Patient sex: F
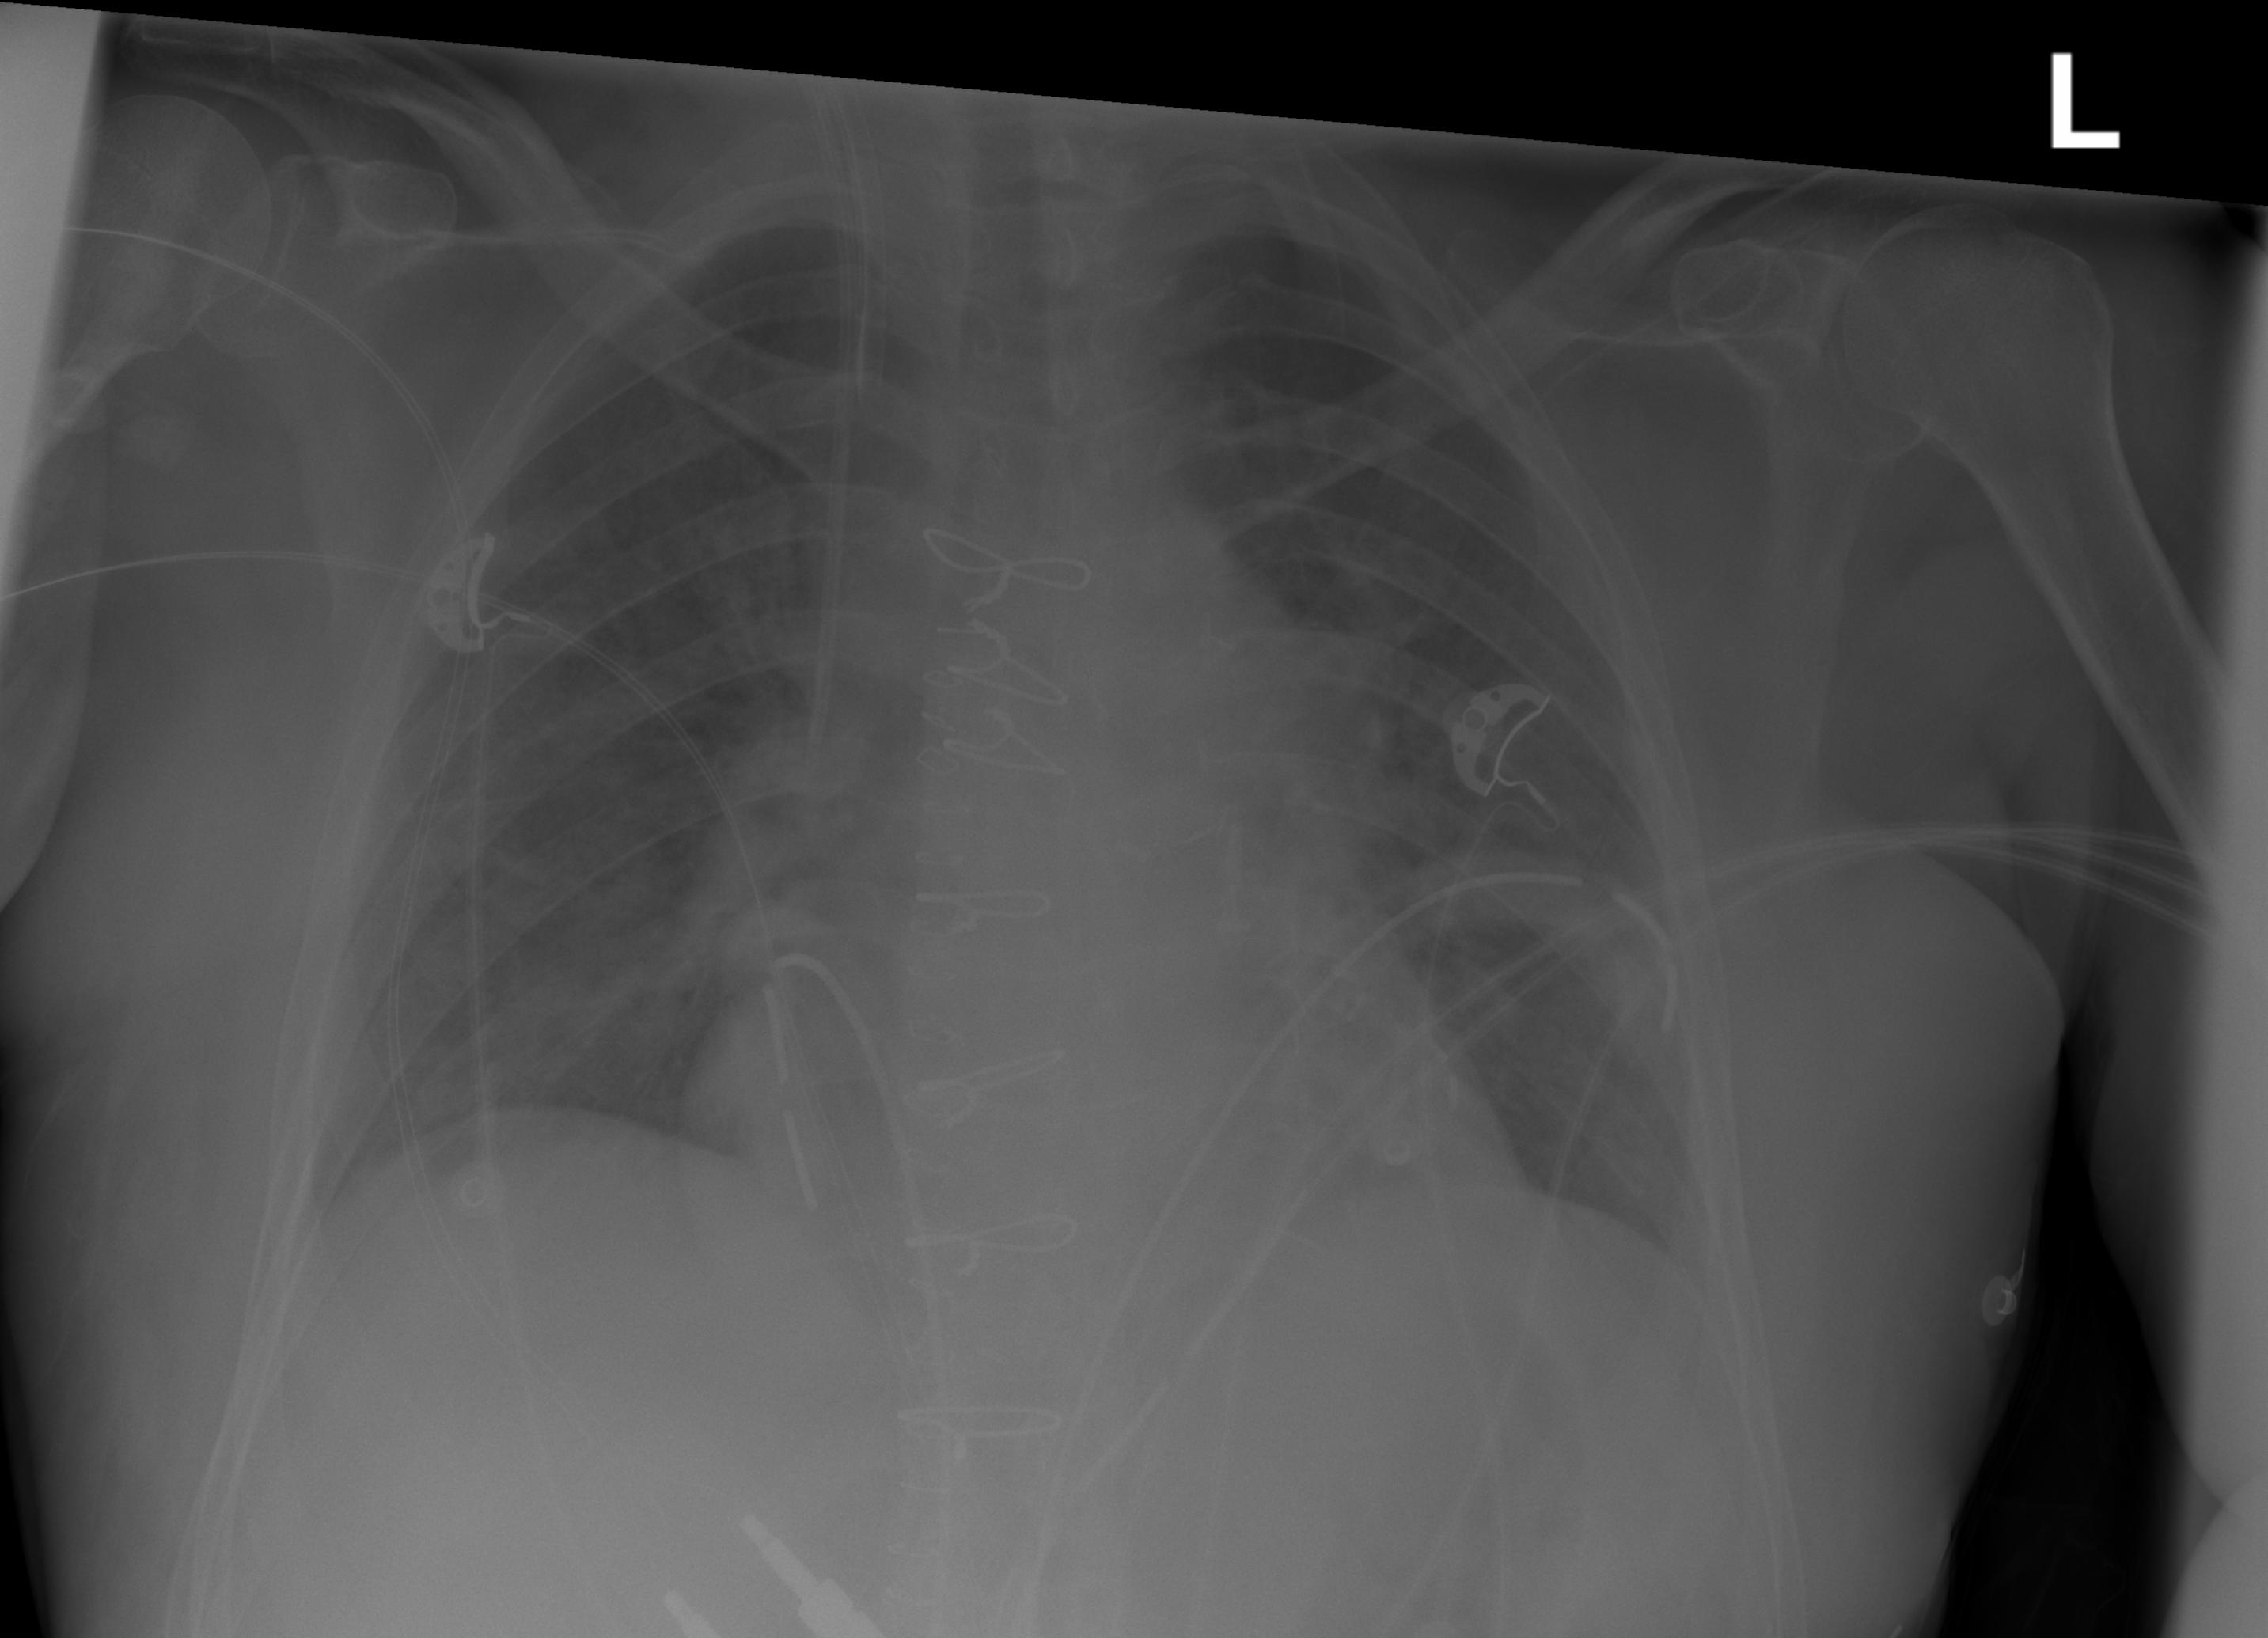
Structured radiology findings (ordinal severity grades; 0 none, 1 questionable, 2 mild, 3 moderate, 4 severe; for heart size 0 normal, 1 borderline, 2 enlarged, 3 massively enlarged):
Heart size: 2
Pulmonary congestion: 1
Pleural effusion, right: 0
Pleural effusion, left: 0
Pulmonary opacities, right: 0
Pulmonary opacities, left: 0
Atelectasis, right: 1
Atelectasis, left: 0